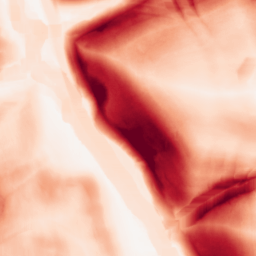
Category: morphological
Decomposition family: morphological_square
Decomposition parameters: operation: gradient
size: 15
Upsampling method: linear_exact
Upsampling parameters: scale: 4
Upsampling scale: 4